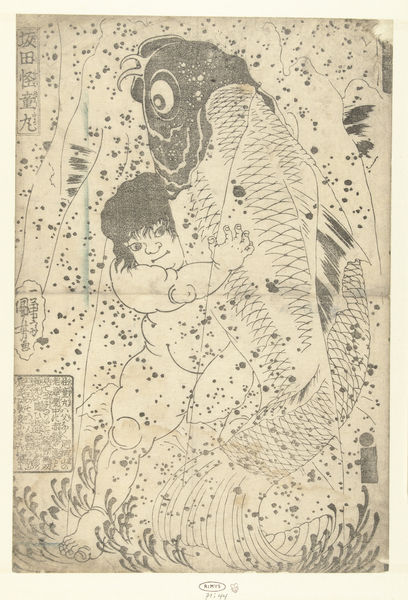
Titel: Kintaro worstelend met karper
Künstler: Utagawa Kuniyoshi
Standort: Amsterdam
Institution: Rijksmuseum
Schlagwörter: mann, wasser, weiß, haar, schwarz, skizze, zeichnung, gras, arm, kind, schuppen, schrift, man, tafel, muskeln, inschrift, junge, japanisch, schriftzeichen, striche, punkte, tusche, asien, radierung, asiatisch, chinesisch, flecken, china, fisch, zeichnen, muskel, fangen, hörner, spritzer, kräftig, ungeheuer, flosse, klammern, umklammerung, holzschitt, sumoringer, asiatiscj, schinesisch, flosen